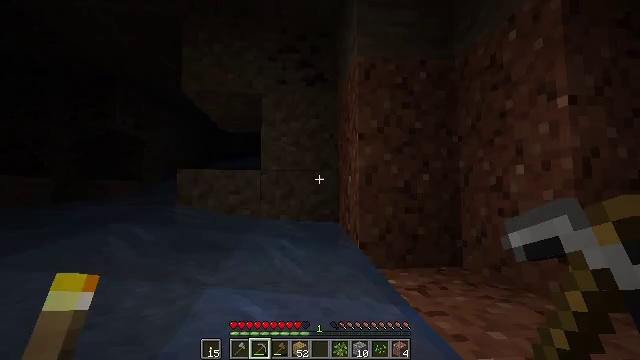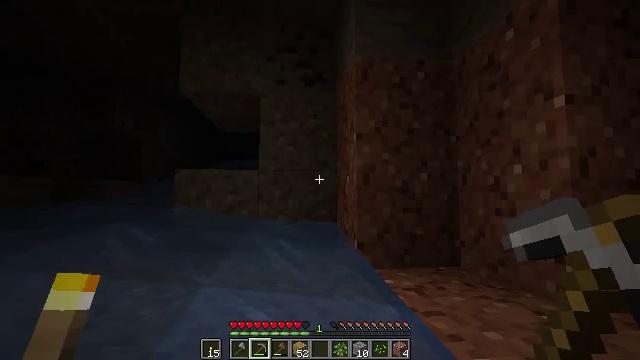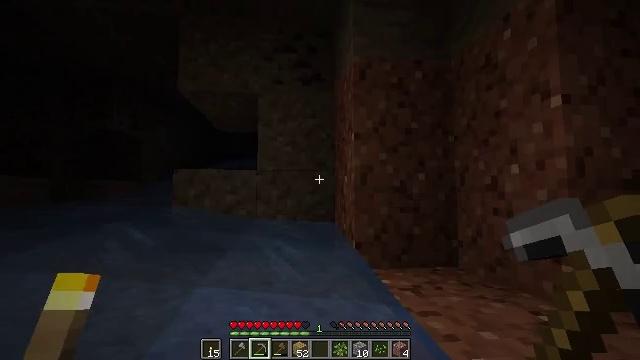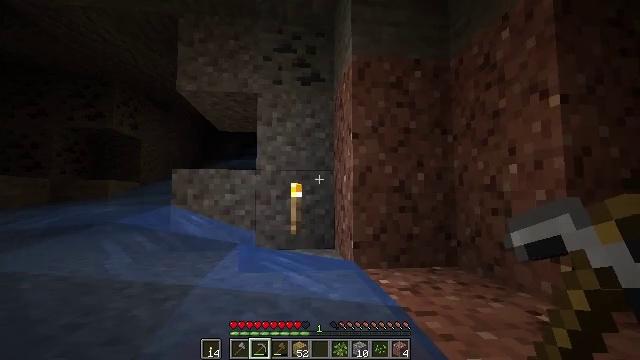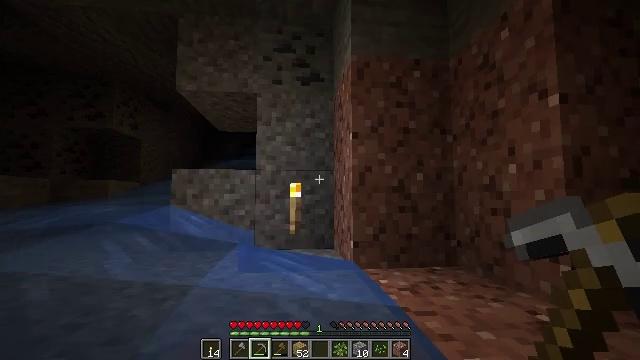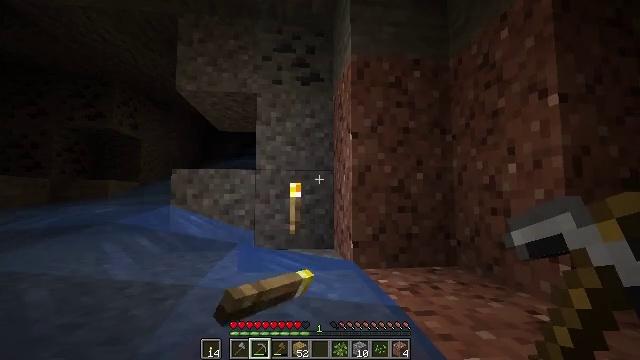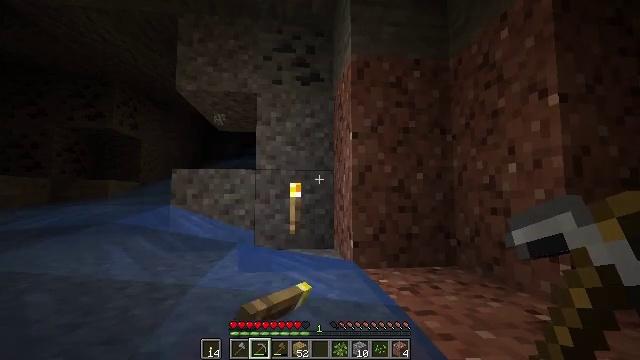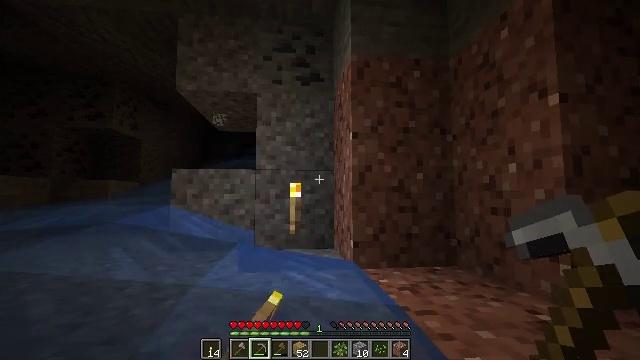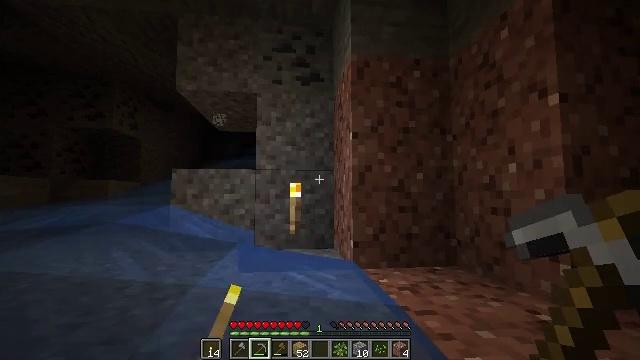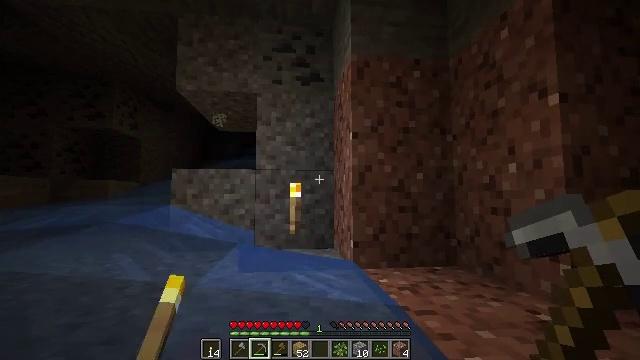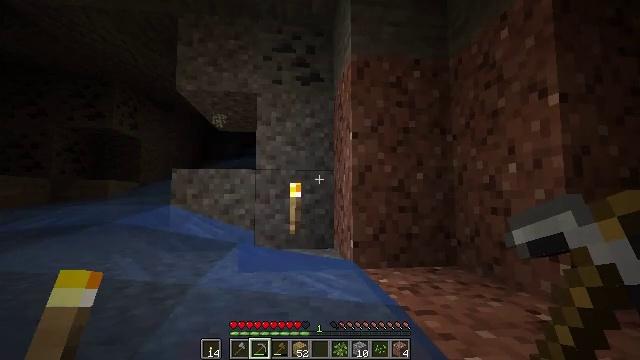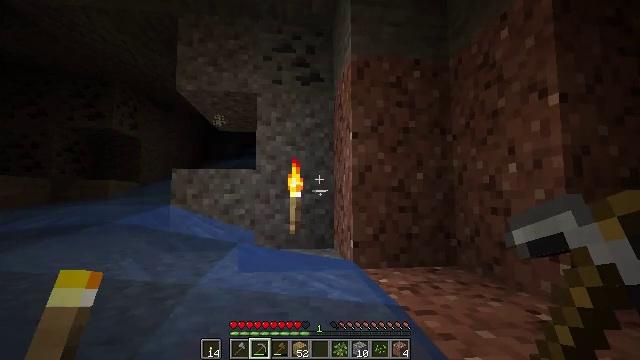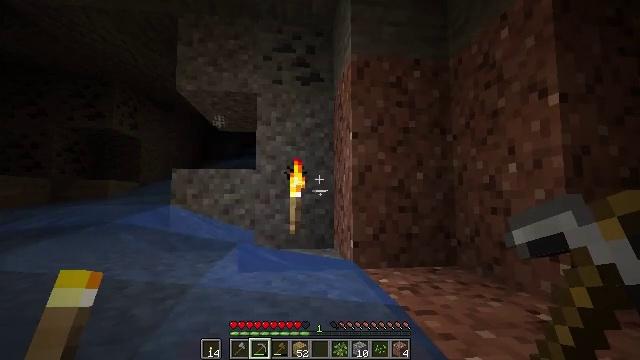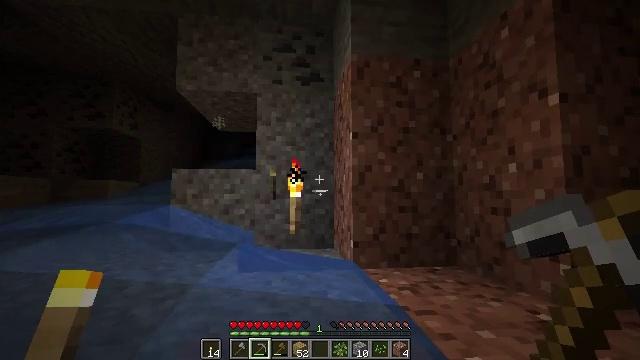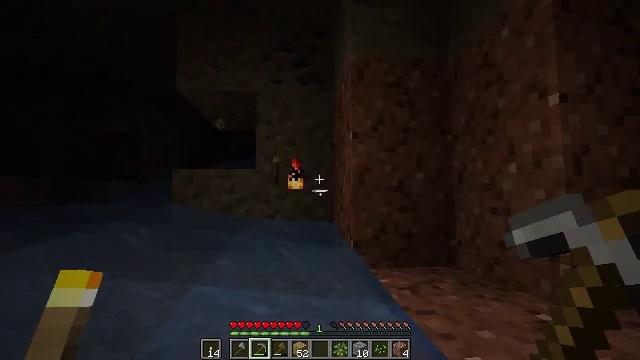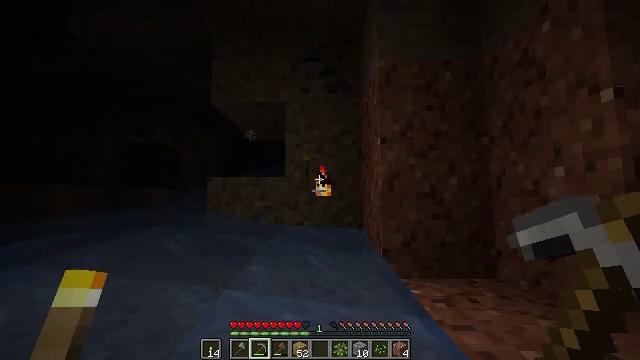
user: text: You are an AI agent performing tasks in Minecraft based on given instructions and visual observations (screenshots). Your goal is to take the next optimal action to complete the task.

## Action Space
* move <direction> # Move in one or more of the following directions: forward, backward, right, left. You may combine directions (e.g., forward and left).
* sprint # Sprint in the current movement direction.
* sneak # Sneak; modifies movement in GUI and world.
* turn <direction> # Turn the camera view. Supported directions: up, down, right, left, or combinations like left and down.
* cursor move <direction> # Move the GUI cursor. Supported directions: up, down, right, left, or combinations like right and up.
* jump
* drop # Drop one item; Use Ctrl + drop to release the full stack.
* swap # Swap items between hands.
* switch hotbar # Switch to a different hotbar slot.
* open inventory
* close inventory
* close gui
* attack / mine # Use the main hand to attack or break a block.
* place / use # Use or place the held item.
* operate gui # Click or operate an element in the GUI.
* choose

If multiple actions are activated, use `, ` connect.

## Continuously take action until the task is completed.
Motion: motion action
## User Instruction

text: Gather coal ore with a pickaxe.
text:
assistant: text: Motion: move forward
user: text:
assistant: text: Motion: no_op
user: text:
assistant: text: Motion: use / place
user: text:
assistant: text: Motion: no_op
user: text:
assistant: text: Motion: no_op
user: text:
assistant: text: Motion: no_op
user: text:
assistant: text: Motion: no_op
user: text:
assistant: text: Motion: no_op
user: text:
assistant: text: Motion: no_op
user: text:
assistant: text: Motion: no_op
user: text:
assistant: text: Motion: no_op
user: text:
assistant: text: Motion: no_op
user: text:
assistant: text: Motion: no_op
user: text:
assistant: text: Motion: move forward
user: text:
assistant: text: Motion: move forward, turn left and up
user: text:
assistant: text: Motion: move forward, turn left and up
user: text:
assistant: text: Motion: move forward, turn left and up
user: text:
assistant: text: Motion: move forward, turn right
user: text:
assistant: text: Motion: move forward
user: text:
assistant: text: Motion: move forward
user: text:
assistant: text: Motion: move forward, jump
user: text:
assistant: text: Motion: move forward, jump
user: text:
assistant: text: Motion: move forward, jump
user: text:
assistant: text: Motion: move forward, jump
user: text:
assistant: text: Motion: move forward, jump
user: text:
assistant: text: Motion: move forward, jump
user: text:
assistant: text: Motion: move forward, jump
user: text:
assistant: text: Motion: move forward, jump
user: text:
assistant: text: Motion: move forward, jump
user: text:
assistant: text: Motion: move forward, jump